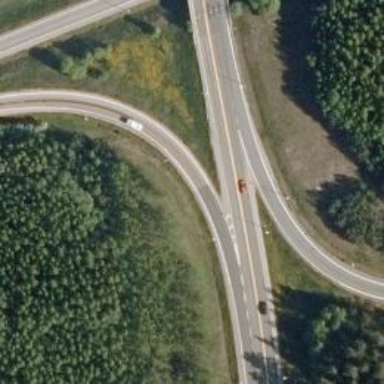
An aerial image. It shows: Asphalt trunk highway.